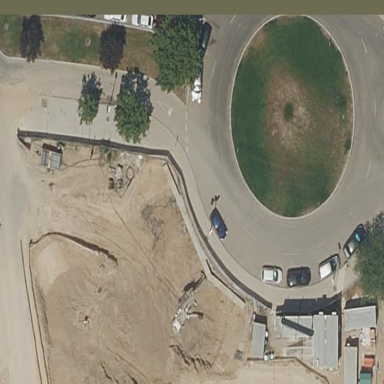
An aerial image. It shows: Roundabout on residential road.